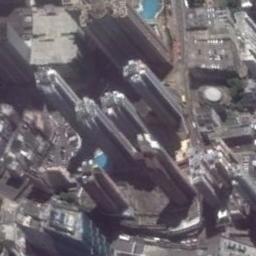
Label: commercial_area